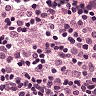
Metastatic tissue present: no